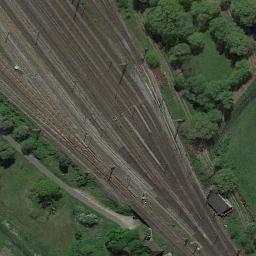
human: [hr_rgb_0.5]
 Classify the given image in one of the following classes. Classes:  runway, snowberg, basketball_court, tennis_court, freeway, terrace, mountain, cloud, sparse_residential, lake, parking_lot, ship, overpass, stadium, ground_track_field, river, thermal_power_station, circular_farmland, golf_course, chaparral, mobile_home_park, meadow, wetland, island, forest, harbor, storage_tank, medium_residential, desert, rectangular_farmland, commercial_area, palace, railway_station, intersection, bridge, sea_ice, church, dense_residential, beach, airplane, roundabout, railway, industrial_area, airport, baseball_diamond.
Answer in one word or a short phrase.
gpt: railway